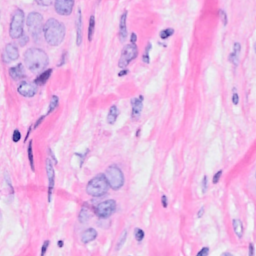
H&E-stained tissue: Breast